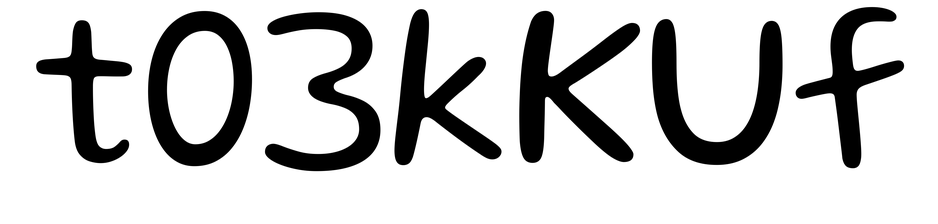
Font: Gluten_Light